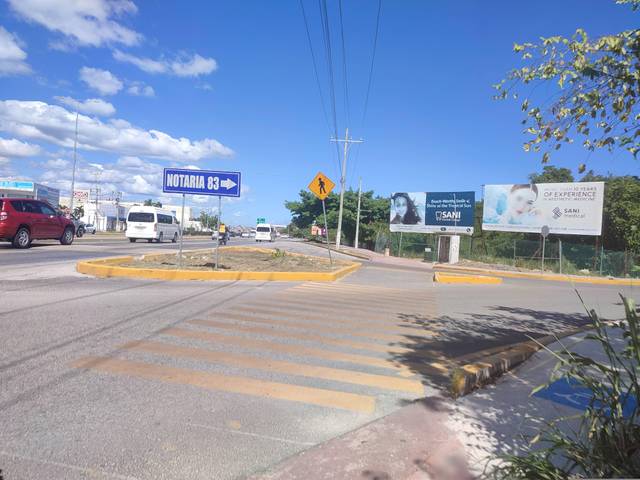
Region: Mexico
Coordinates: 20.623, -87.088